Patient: sex M, age 36
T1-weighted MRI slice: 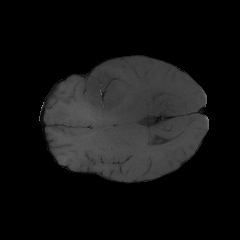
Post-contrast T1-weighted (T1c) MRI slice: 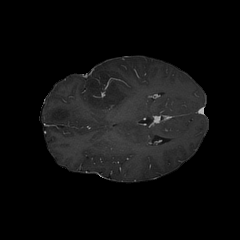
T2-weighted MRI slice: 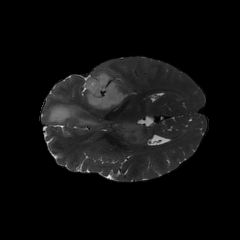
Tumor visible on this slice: yes
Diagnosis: Glioblastoma, IDH-wildtype
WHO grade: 4